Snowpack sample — Loveland Pass, Silver Plume, Colorado, USA (12/14/25, 10:50 AM MST)
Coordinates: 39.664, -105.882
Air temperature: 36 °F
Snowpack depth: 67 cm
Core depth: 20 cm
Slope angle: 6°, slope face: 326°
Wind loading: low
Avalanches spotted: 0
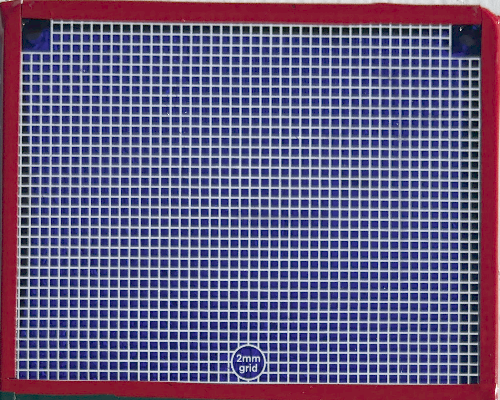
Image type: profile
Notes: No avalanches spotted, very late start to the season with minimal snowpack